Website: home-depot
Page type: payment
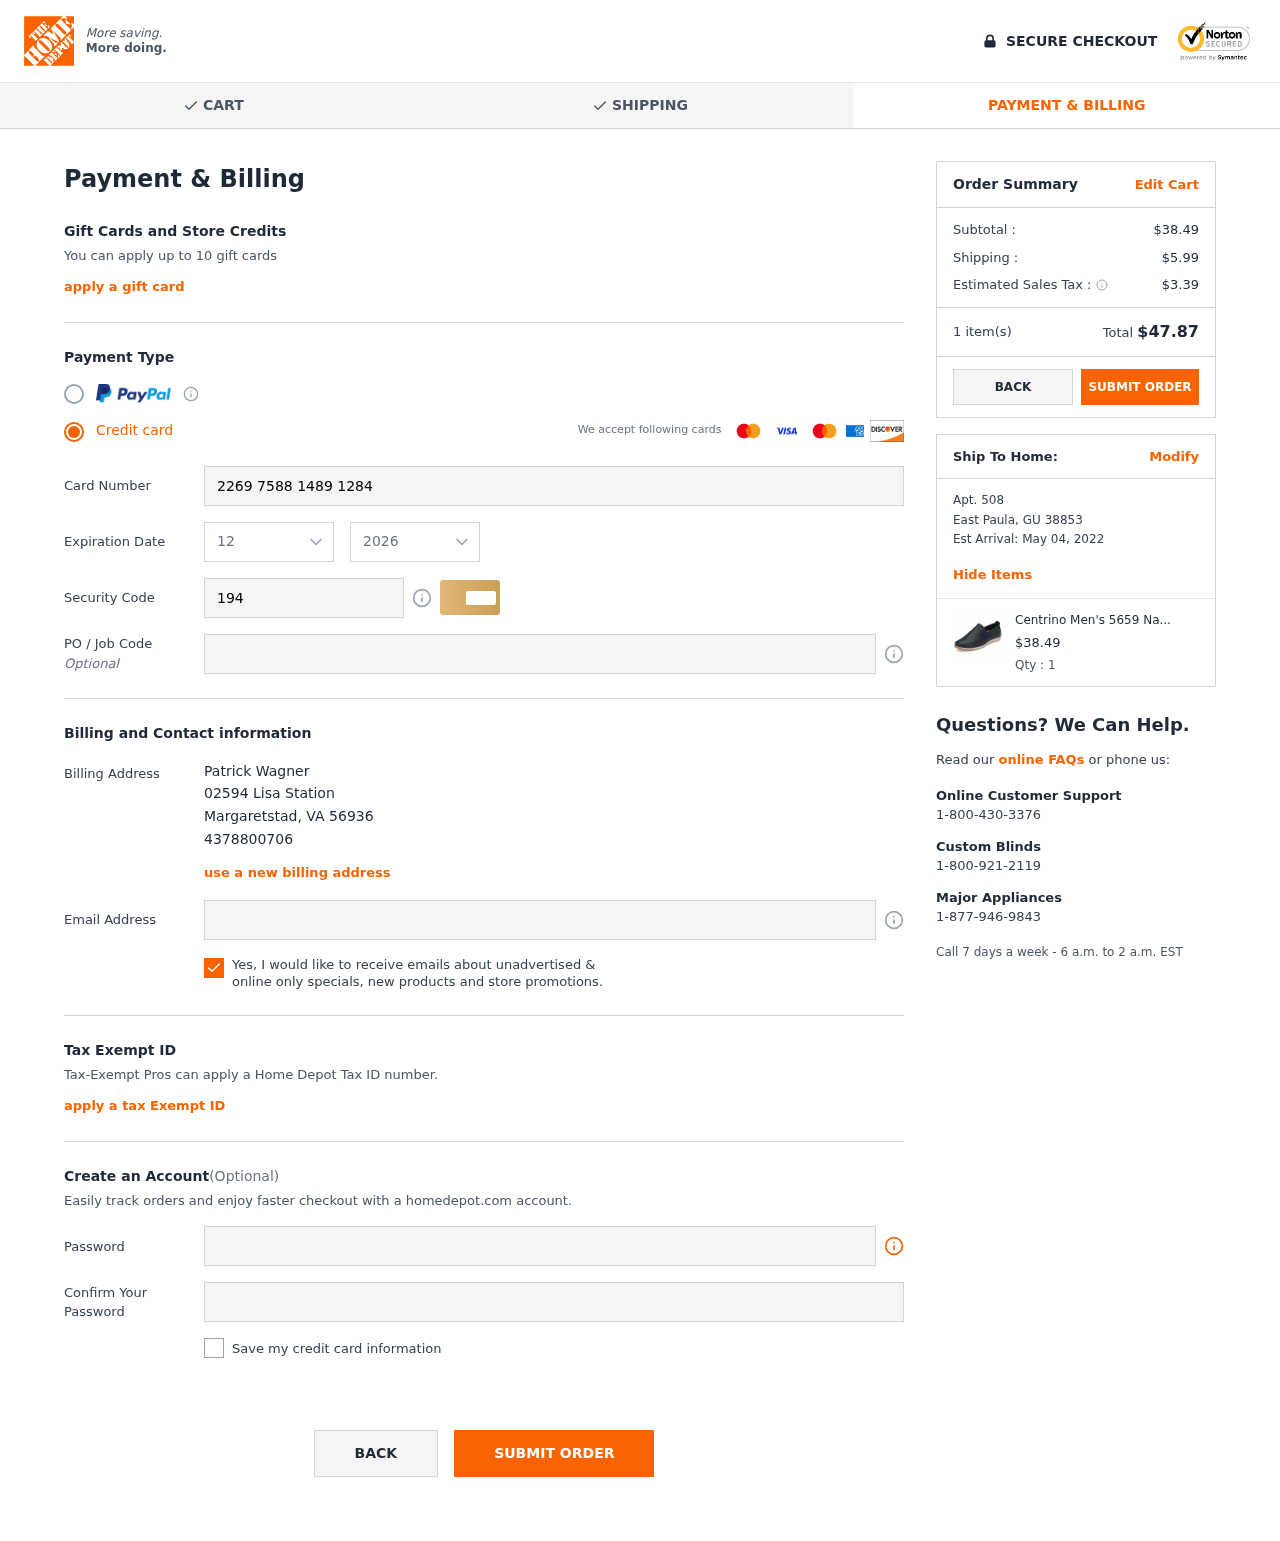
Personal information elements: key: PII_CARD_CVV
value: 194
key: PII_CARD_EXPIRY_MONTH
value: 12
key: PII_CARD_EXPIRY_YEAR
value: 26
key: PII_CARD_NUMBER
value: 2269 7588 1489 1284
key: PII_CITY
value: Margaretstad
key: PII_CITY2
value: East Paula
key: PII_EMAIL
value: pwagner@yahoo.com
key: PII_FULLNAME
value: Patrick Wagner
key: PII_PHONE
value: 4378800706
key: PII_POSTCODE
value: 56936
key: PII_POSTCODE2
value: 38853
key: PII_STATE_ABBR
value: VA
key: PII_STATE_ABBR2
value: GU
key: PII_STREET
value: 02594 Lisa Station
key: PII_STREET2
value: Apt. 508
Product elements: key: PRODUCT1_NAME
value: Centrino Men's 5659 Navy Loafers-10 UK (44 EU) (11 US) (5659-01)
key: PRODUCT1_PRICE
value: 38.49
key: PRODUCT1_QUANTITY
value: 1
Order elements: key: ORDER_SUBTOTAL
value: $38.49
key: ORDER_SHIPPING_COST
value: $5.99
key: ORDER_TAX
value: $3.39
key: ORDER_NUM_ITEMS
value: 1 item(s)
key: ORDER_TOTAL
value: $47.87
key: ORDER_DELIVERY_DATE
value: May 04, 2022